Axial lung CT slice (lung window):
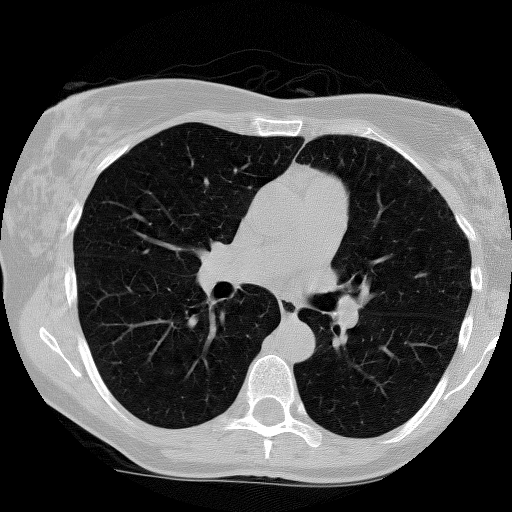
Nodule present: no